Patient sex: F
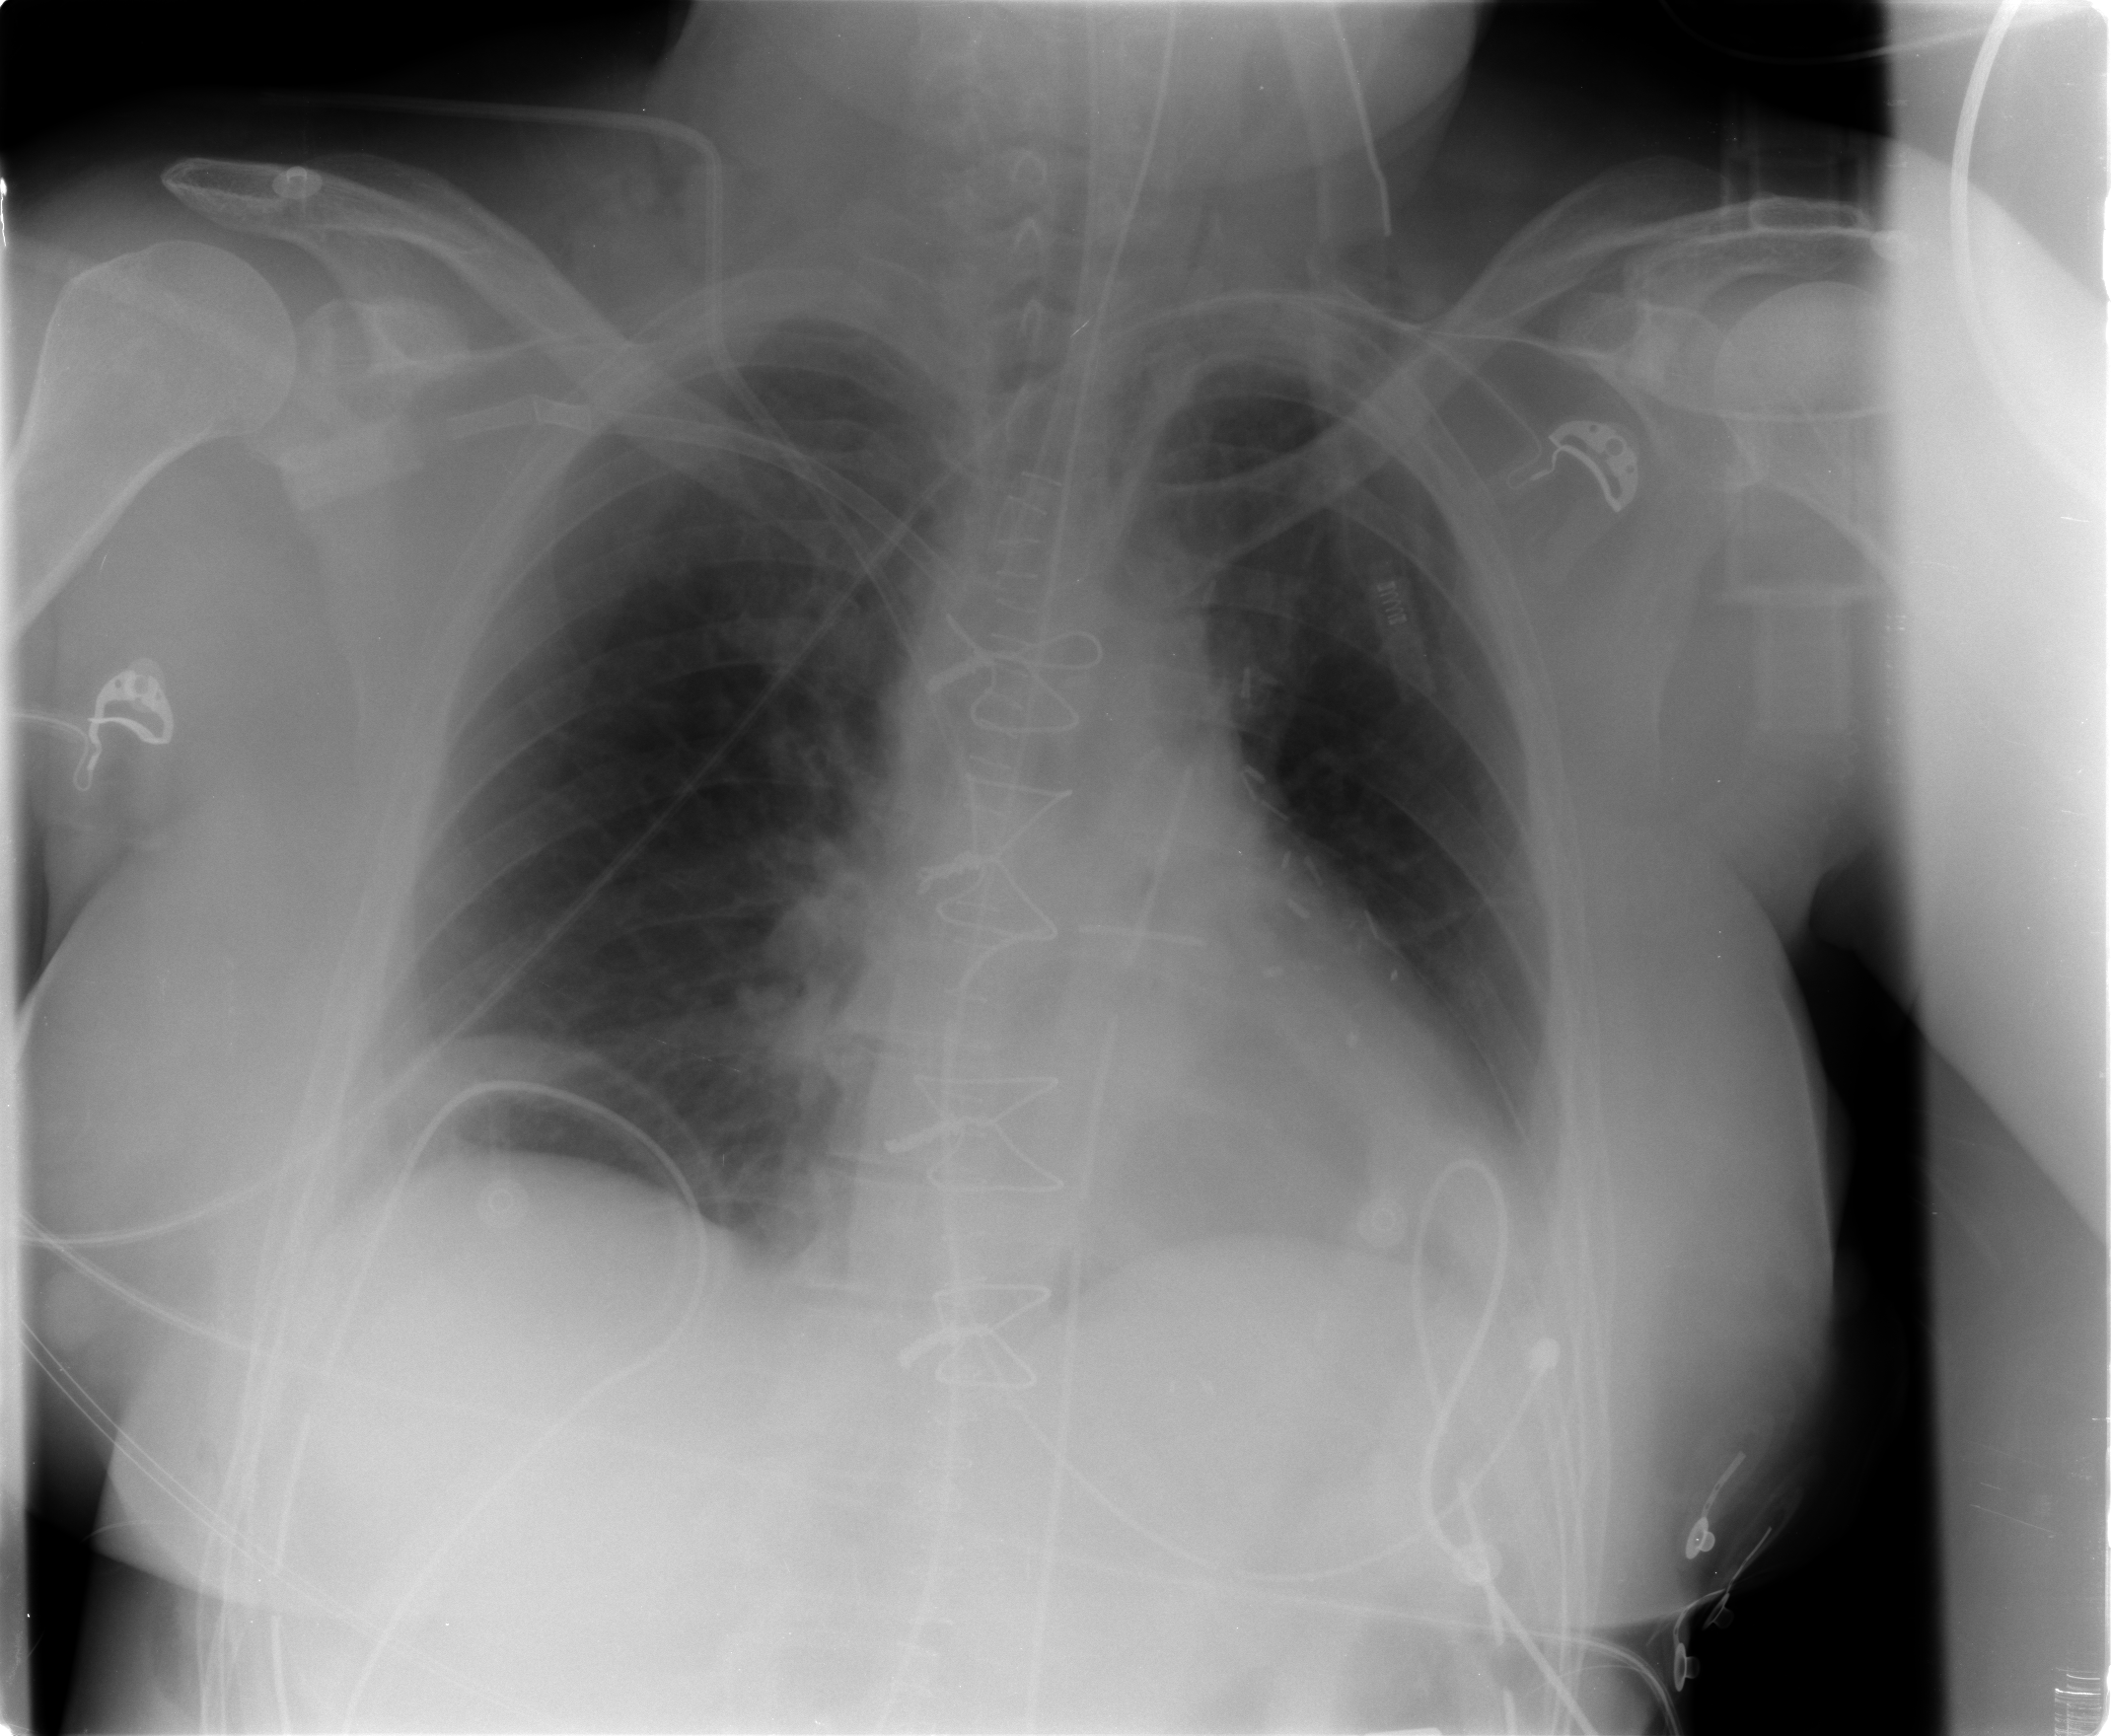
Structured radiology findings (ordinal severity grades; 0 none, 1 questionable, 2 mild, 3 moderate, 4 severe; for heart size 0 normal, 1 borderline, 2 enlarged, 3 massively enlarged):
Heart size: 0
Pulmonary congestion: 0
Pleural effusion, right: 1
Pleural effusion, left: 1
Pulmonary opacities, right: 0
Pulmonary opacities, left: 0
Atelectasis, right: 1
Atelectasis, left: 1